Interaction volume radius: 10 \u00c5
Interaction volume height: 10 \u00c5
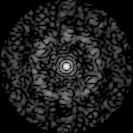
Disorder parameter: 0.7481